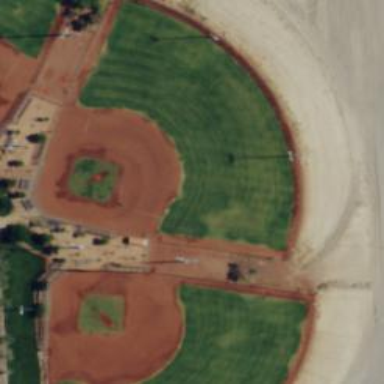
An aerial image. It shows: Softball pitch for leisure and sport activities.